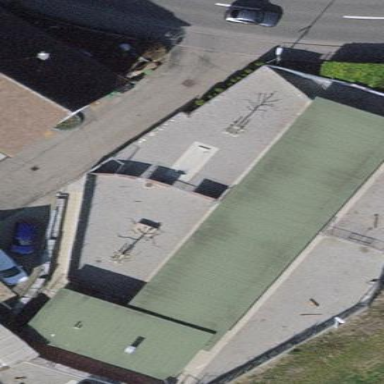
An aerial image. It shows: Animal shelter housed in building.